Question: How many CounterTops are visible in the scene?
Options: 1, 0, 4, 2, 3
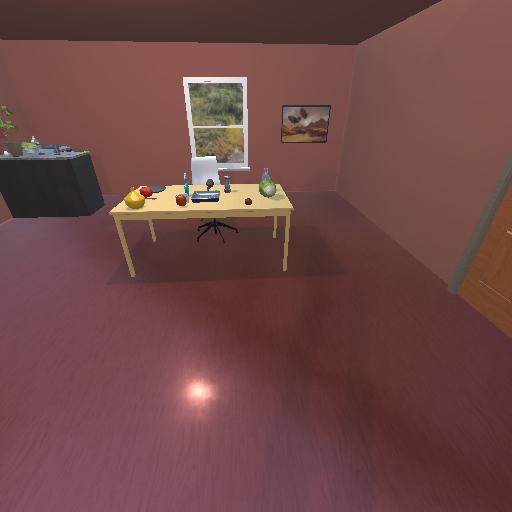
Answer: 1